Question: I have a web page that have two task
1) add new products
2) display existing products in a table (refer below image)

also i have two classes for each above task
for display existing details and save new product
'''
public class VMProduct
{
public List<Product>ProductList { get; set; }
}
public class Product
{
public String ProductID { get; set; }
public String ProductName { get; set; }
public String Uom1 { get; set; }
public String Uom2 { get; set; }
public String ProductCategoryID { get; set; }
}
'''
my problem is i can display data by using VMProduct.ProductList model but how i can save new product items using "product" model ?
how can i use both Models in One view?
if i use "product" model's properties in VMProduct model it is duplication codes right?
can anyone have a Solution for this?
thanks in advance
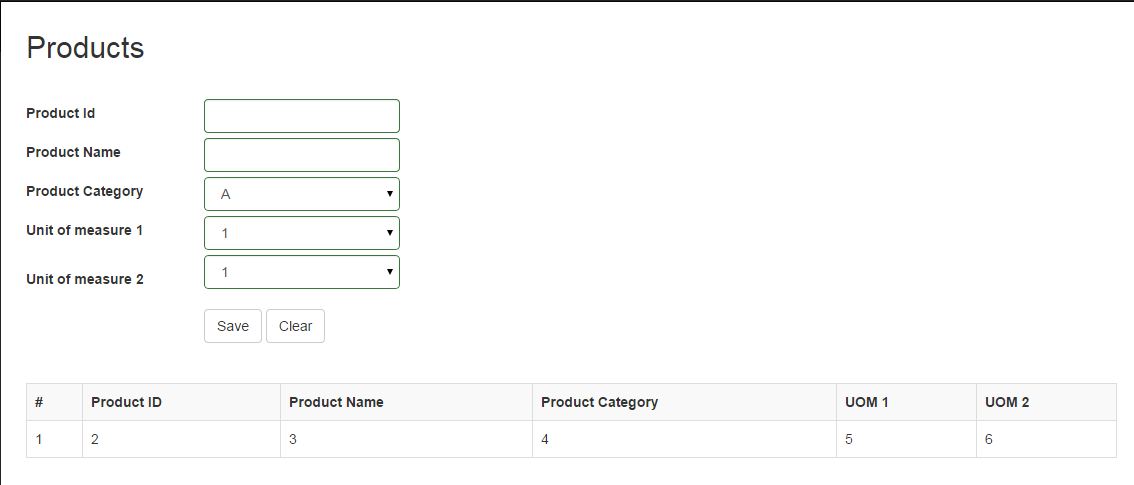
Answer: It looks like 'VMProduct' is already a custom view model (I'm mostly guessing by its name), so just add a property to it of the type you need:
'''
public class VMProduct
{
public List<Product> ProductList { get; set; }
public Product NewProduct { get; set; }
}
'''
Though, unless I'm misunderstanding something about your UX, this might not even be necessary. The model used to a view doesn't necessarily need to be the same model on that view. So you might continue to render the view using the 'VMProduct' object you have now, and the form for adding a product can still post an instance of 'Product' to the controller action which invokes the add operation. Something like:
'''
public ActionResult Add()
{
// create your view model
return View(someVMProduct);
}
[HttpPost]
public ActionResult Add(Product newProduct)
{
// add the product to the backing data store
return RedirectToAction("Add");
}
'''